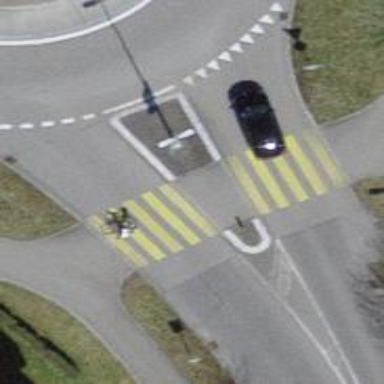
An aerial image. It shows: Uncontrolled zebra crossing with pedestrian island.